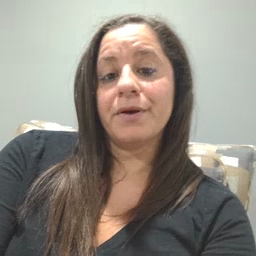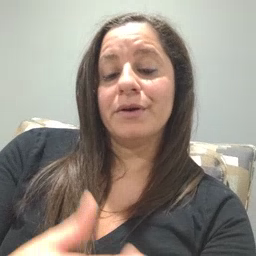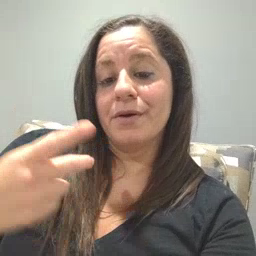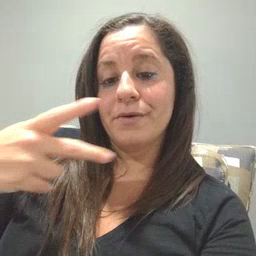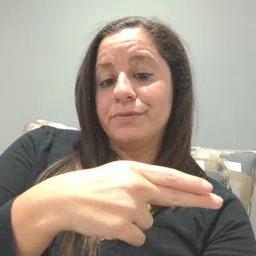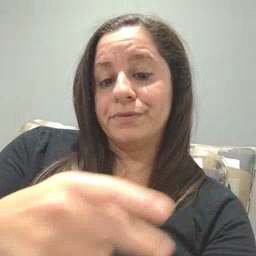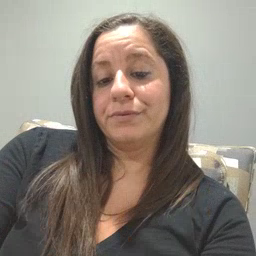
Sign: cut